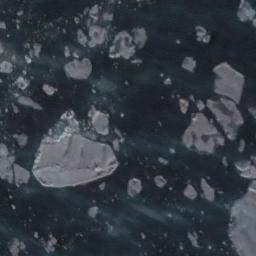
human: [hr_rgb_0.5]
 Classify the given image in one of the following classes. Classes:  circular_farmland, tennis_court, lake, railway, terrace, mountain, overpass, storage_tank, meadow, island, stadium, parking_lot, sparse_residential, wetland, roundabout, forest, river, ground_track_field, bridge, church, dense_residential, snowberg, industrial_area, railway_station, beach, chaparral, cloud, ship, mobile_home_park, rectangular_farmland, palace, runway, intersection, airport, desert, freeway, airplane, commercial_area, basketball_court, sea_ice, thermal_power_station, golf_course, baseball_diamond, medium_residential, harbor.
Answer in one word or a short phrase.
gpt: sea_ice